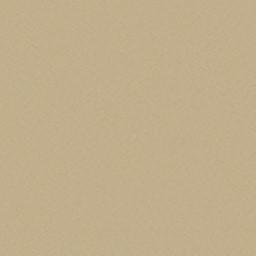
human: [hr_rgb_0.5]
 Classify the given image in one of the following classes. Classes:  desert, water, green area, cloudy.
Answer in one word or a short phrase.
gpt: desert